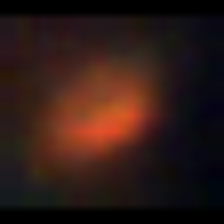
Taxon: NanoPlankton
Group: Other